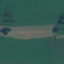
Land use / land cover: Pasture